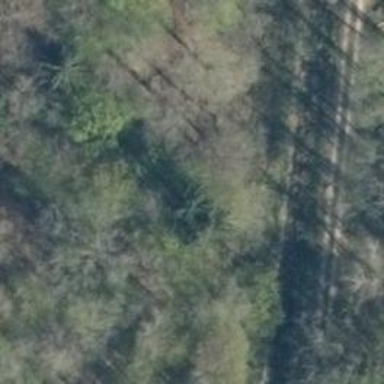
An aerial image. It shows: Hunting stand.